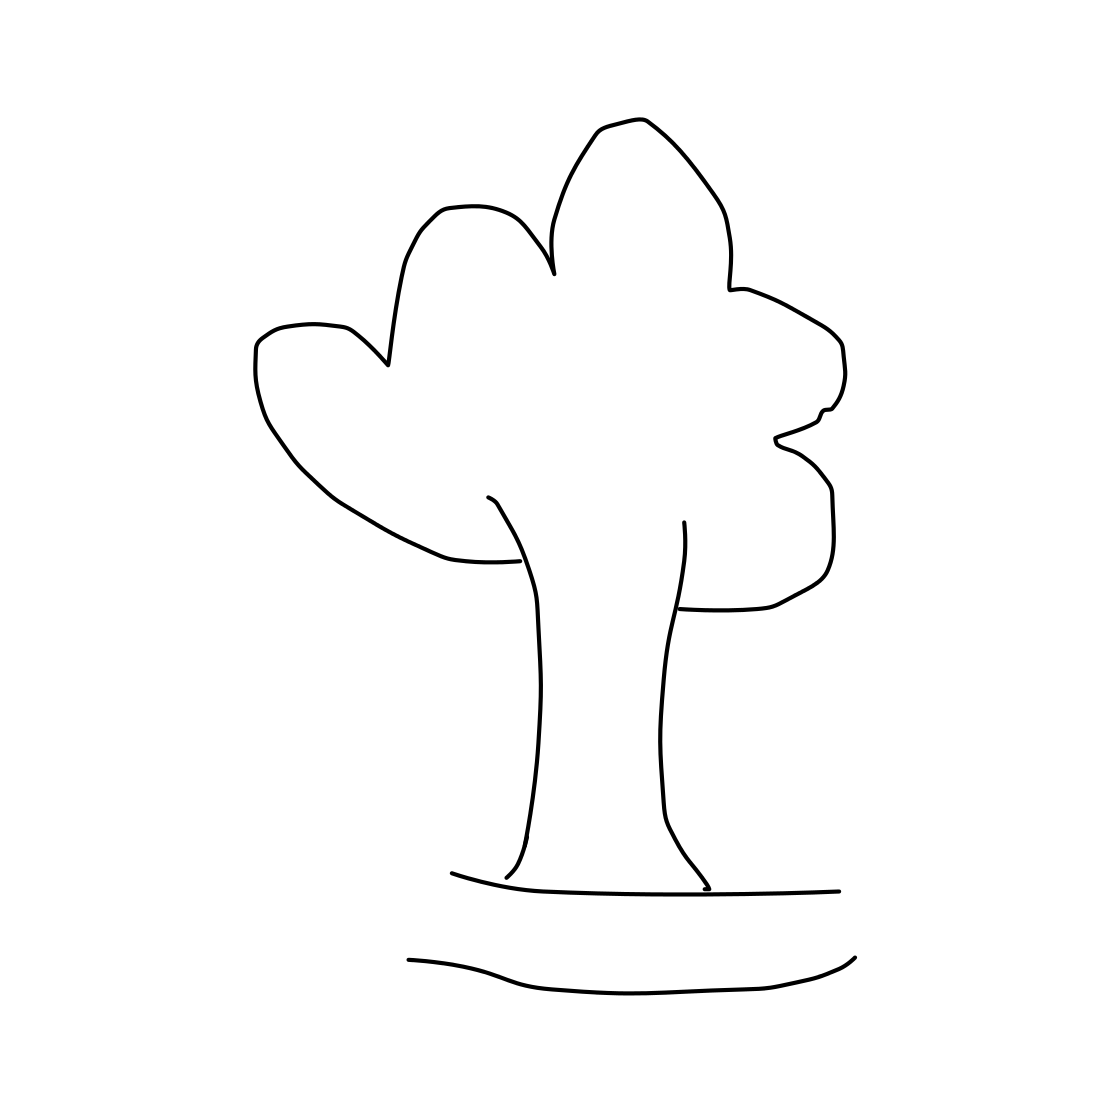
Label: tree